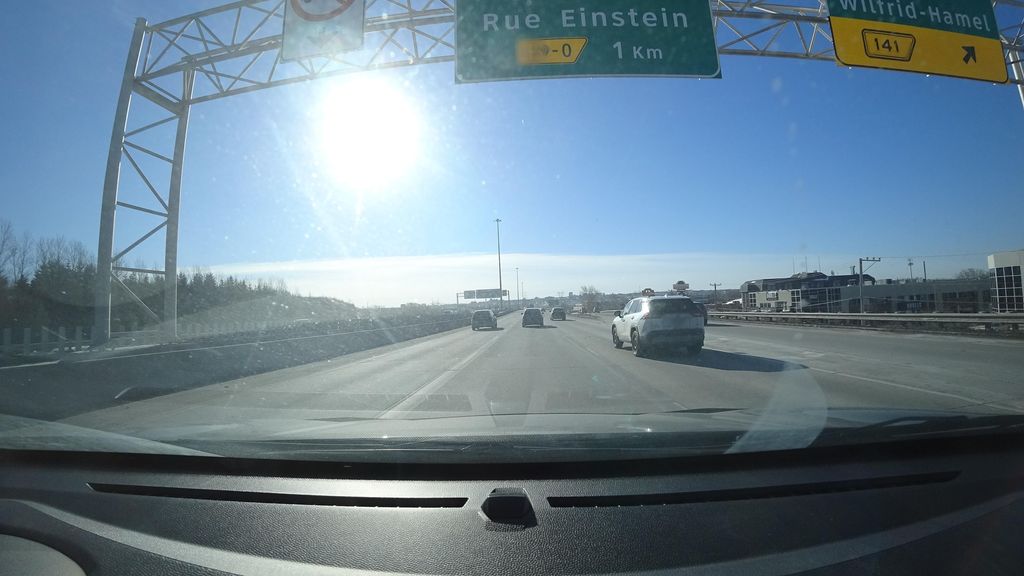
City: quebec_city